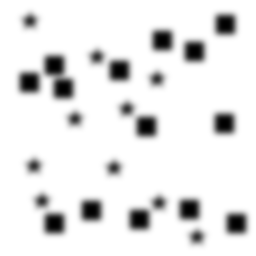
Squares: 14
Triangles: 0
Stars: 10
Total shapes: 24